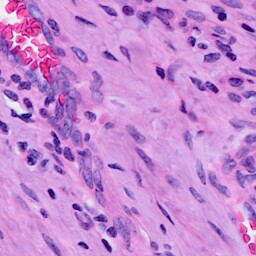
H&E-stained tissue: Cervix